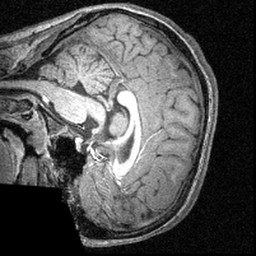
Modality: T1w
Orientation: sagittal
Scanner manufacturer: siemens
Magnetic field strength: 3 T
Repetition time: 1.57 s
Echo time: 0.00304 s